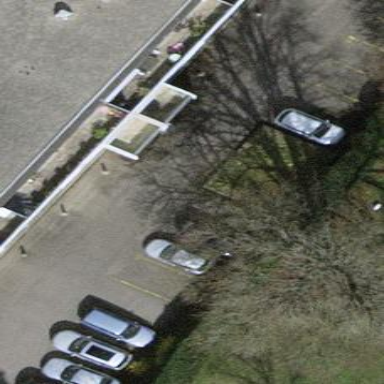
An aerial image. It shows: Parking area with surface.